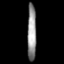
Tissue: prostate
Cell type: T cells
Senescence score: 0.2457
Nuclear area (px): 506
Mean DAPI intensity: 145.069